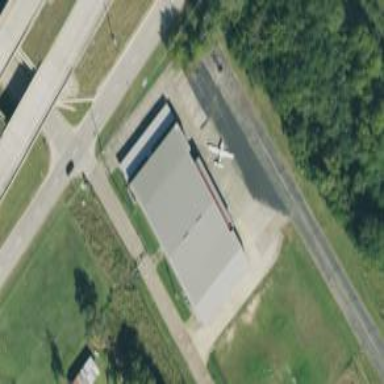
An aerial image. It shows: Hangar building located at airport.